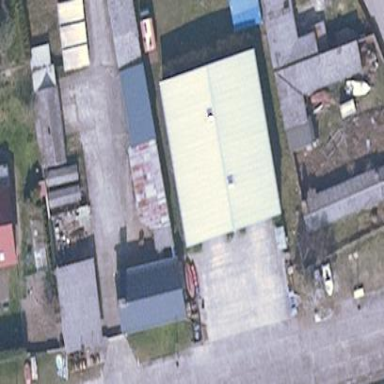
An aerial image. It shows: Industrial building.